Question: I'm trying to visualise the following data in dot format using GraphViz:
'''
digraph n {
node [nodesep=2.0, fontsize=11];
graph [ overlap=false];
edge[weight=0.2];
A -> B [label="I/5"]
A -> A [label="*/0"]
A -> C [label="ii/2"]
A -> H [label="vii/1"]
B -> D [label="iii/1"]
B -> E [label="IV/2"]
B -> F [label="V/2"]
B -> B [label="vi/2"]
C -> F [label="V/2"]
C -> H [label="vii/1"]
D -> E [label="IV/2"]
E -> D [label="iii/2"]
E -> G [label="iv/1"]
E -> F [label="V/3"]
F -> B [label="I/4"]
F -> B [label="vi/1"]
F -> B [label="*/0"]
G -> B [label="I/5"]
H -> B [label="vi/1"]
}
'''
Running the following command:
'neato -Tpng Chord_NFA.dot > Chord_NFA.png'
gives me this output:

I'd like it to fit on A4 and for none of the edges to overlap or cross over a node. This is possible (mathematically) because I did it myself with a biro.
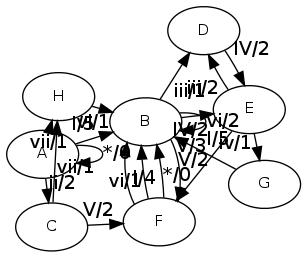
Answer: I played with it a few and got this:
'''
digraph n {
node [nodesep=2.0, fontsize=11];
graph [overlap = false];
subgraph cluster_a {
style=invisible;
A; B; H;
}
subgraph cluster_b {
style=invisible;
D; E; G;
}
subgraph cluster_c {
style=invisible;
C; F;
}
A -> B [label="I/5"];
A -> A [label="*/0"];
A -> C [label="ii/2"];
A -> H [label="vii/1"];
B:w -> D [label="iii/1"];
B:nw -> E [minlen=3 label="IV/2"];
B -> F [minlen=2 label="V/2"];
B -> B [label="vi/2"];
C -> F [minlen=2 label="V/2"];
C -> H [label="vii/1"];
D -> E [label="IV/2"];
D -> E [minlen=2 dir=back label="iii/2"];
G -> E [minlen=2 dir=back label="iv/1"];
F -> E [dir=back label="V/3"];
B -> F [minlen=2 dir=back label="I/4"];
B -> F [minlen=2 dir=back label="vi/1"];
B -> F [minlen=2 dir=back label="*/0"];
B -> G [dir=back label="I/5"];
H -> B [label="vi/1"];
}
'''
Compile with:
'''
dot -Tpng -o Chord_NFA.png Chord_NFA.gv
'''
The output is this, without any line crossings:

The trick is:
1. To add the minlen attribute to force some separation, giving more spacing for rendering without overlaps and crossings.
2. To invert the logic of some edges (rendering them uninverted with dir=back). This way, dot always sees an acyclic graph and can order the edges without getting confused.
3. Focusing in some subgraphs first and grouping their nodes in clusters to give they some "protection" from interference when rendering the rest of the graph.